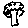
Label: tree